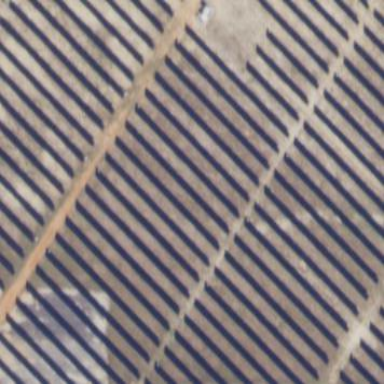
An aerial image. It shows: Solar power generator using photovoltaic method with solar photovoltaic panel types.